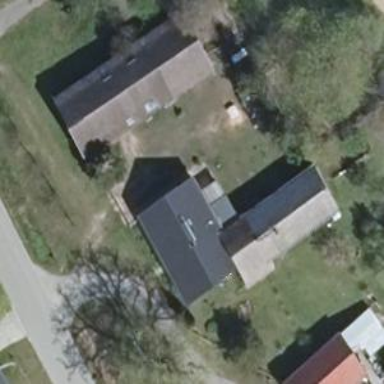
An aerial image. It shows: Flat-roofed house.